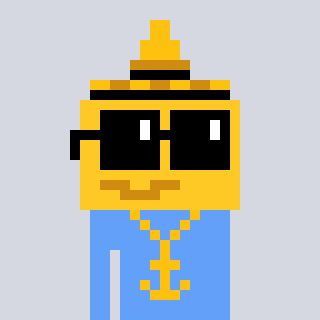
a pixel art character with square black sunglasses, a mustard-shaped head and a blue-colored body on a cool background